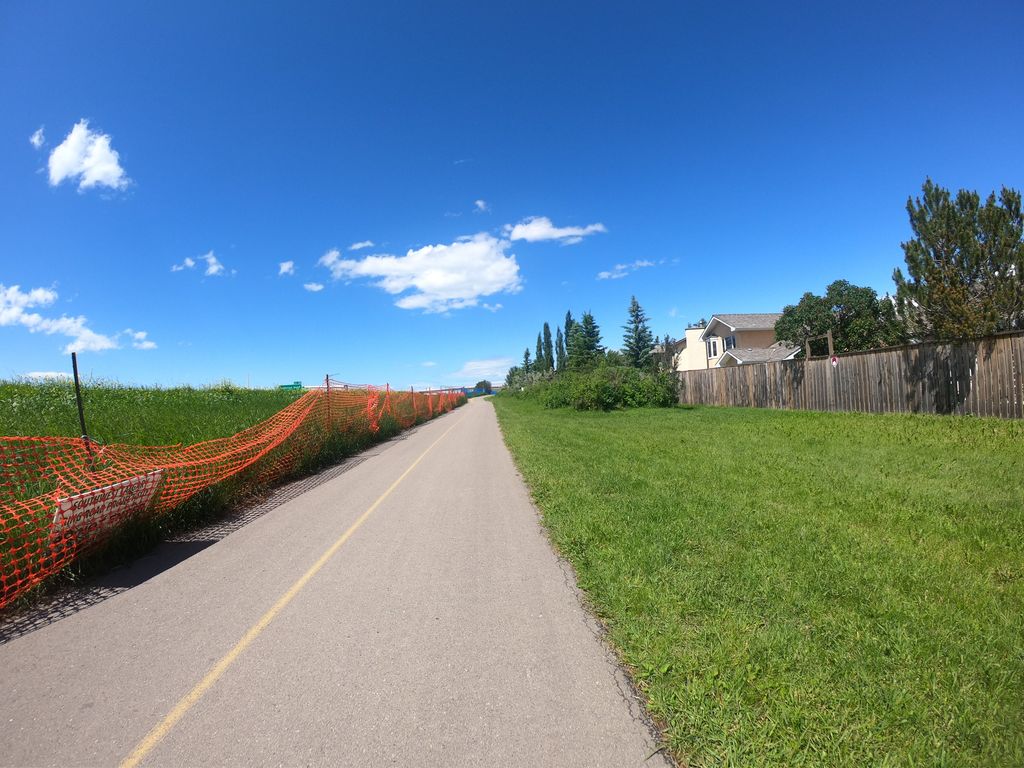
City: calgary